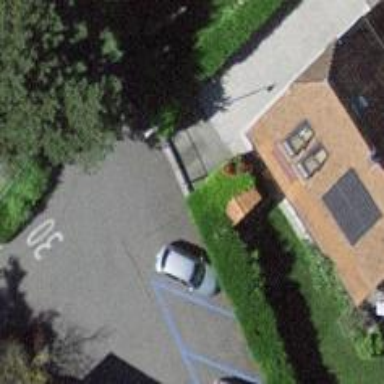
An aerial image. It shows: Residential road with asphalt surface and no sidewalk.